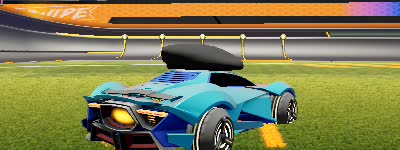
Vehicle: werewolf